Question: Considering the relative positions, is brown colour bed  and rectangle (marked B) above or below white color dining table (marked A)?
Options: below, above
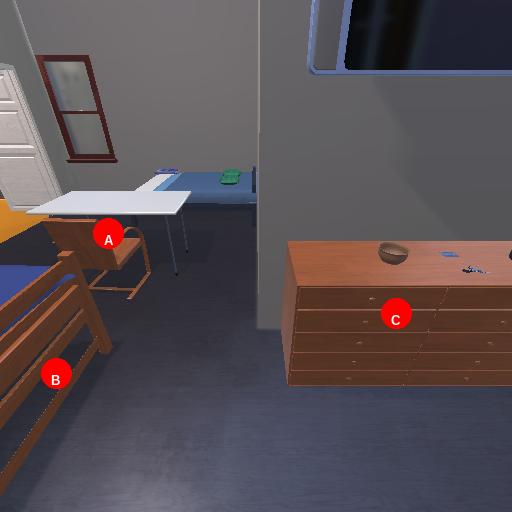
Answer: below